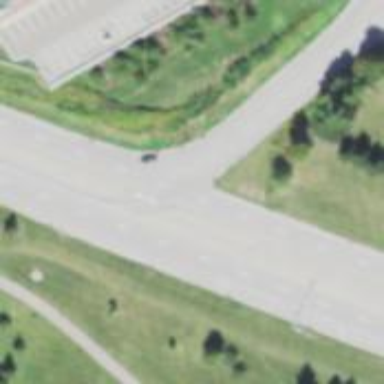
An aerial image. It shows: Trunk link highway.